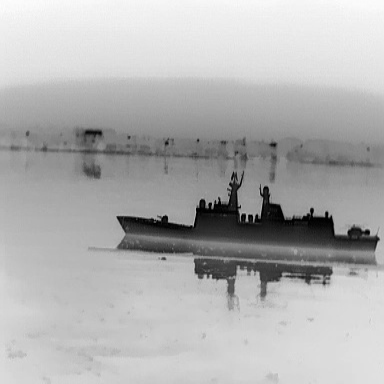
There is a warship in the infrared image.